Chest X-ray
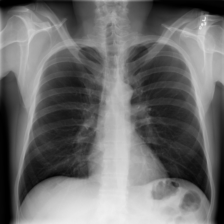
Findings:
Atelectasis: negative
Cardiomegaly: negative
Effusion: negative
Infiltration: negative
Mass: negative
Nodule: negative
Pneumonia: negative
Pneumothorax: negative
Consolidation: negative
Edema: negative
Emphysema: negative
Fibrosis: negative
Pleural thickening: negative
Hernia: negative